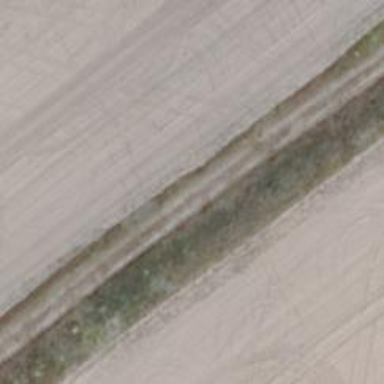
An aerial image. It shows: Track with grade2 tracktype.